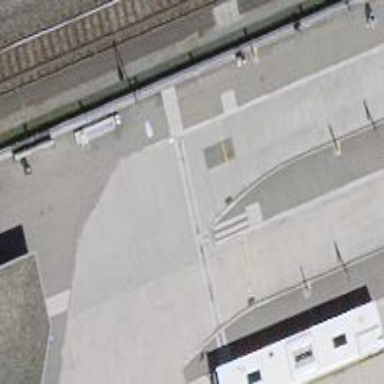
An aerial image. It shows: Platform for public transport on the road.